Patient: sex M, age 61
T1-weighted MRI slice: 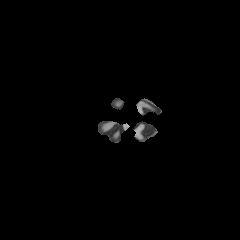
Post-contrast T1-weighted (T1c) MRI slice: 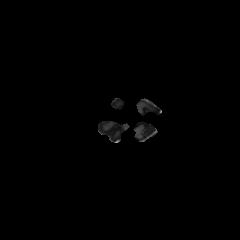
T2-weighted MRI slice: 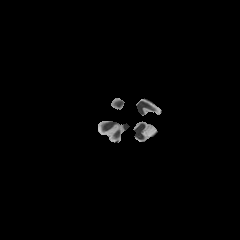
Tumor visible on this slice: no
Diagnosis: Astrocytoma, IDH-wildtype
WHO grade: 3